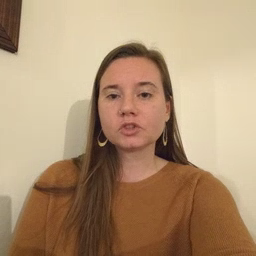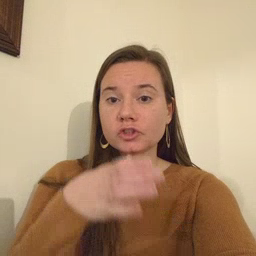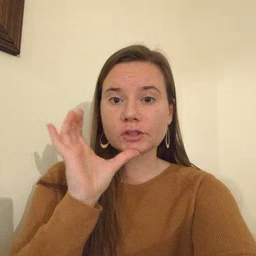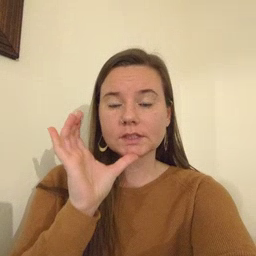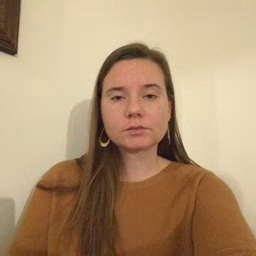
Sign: drink